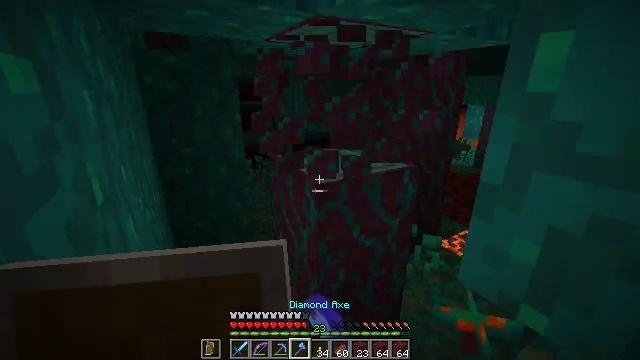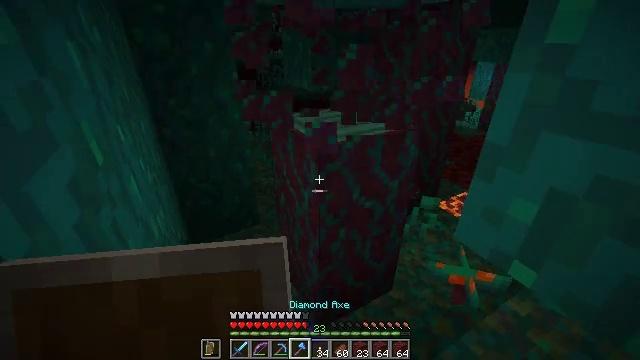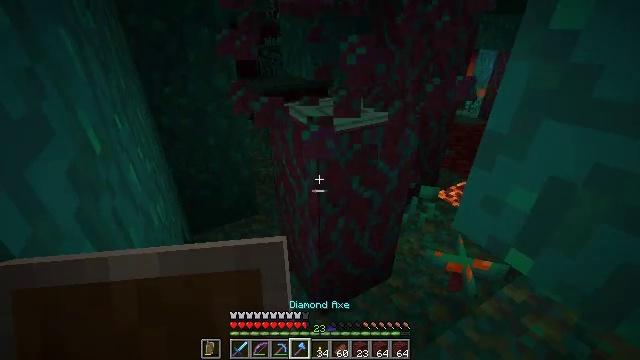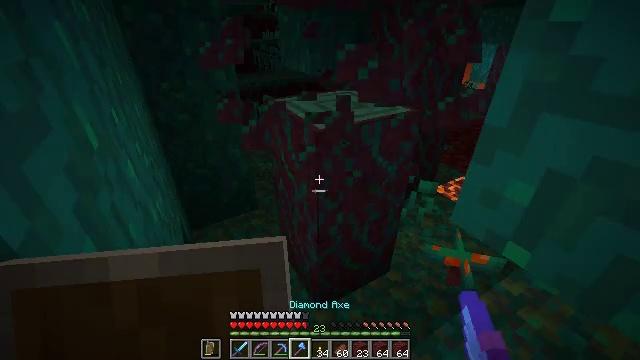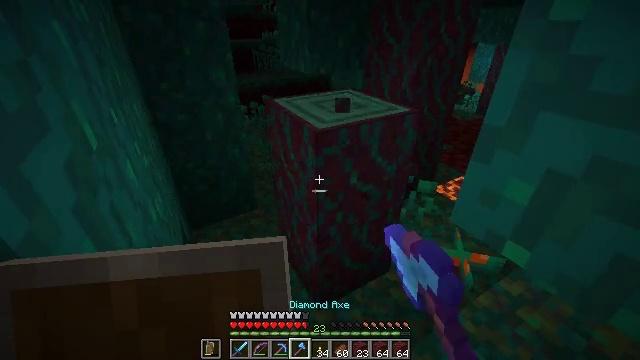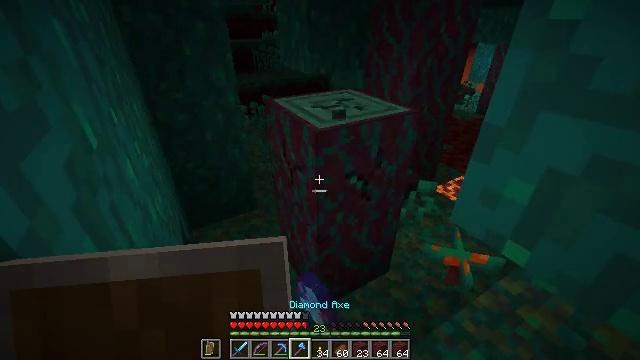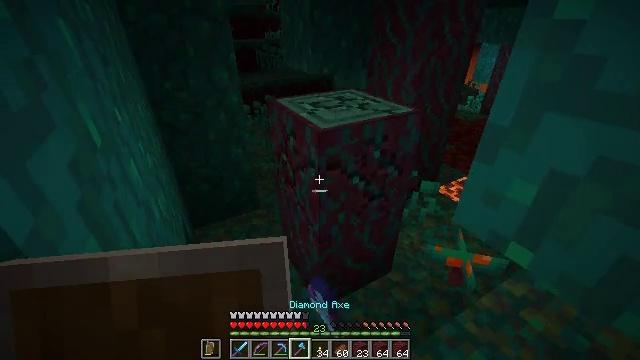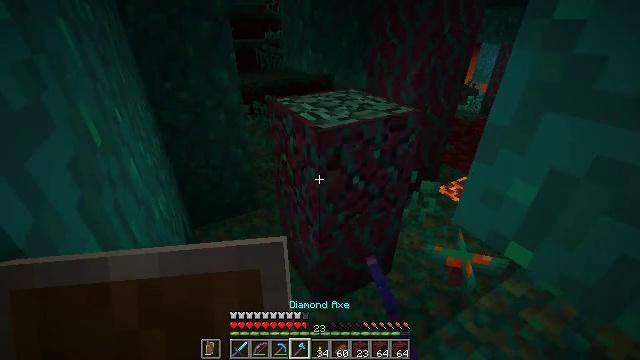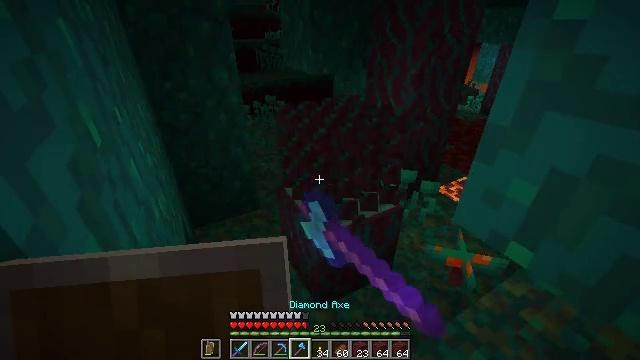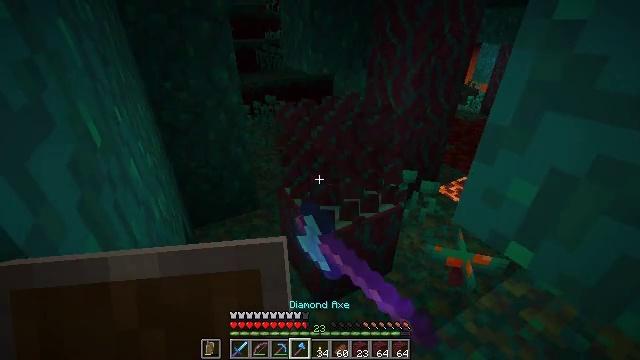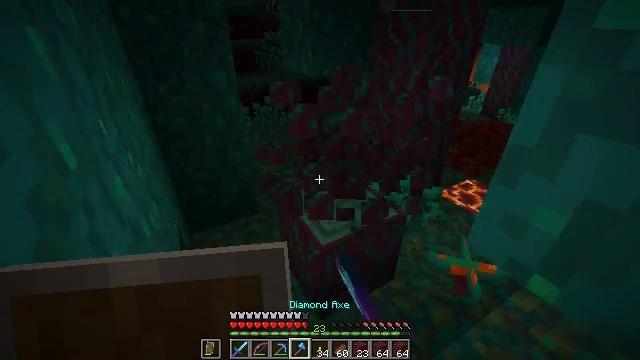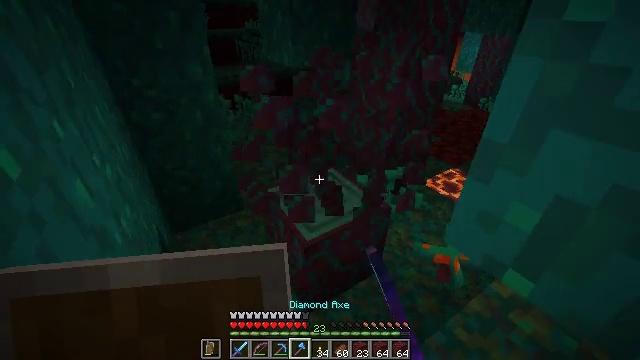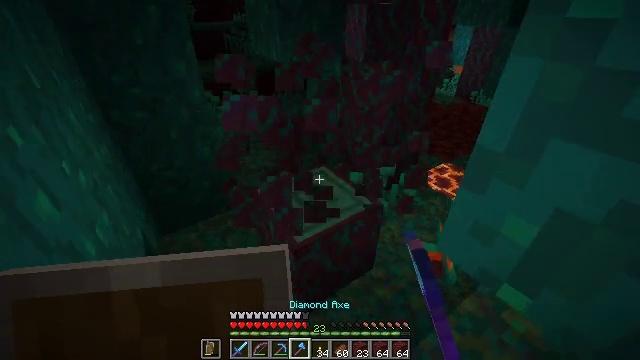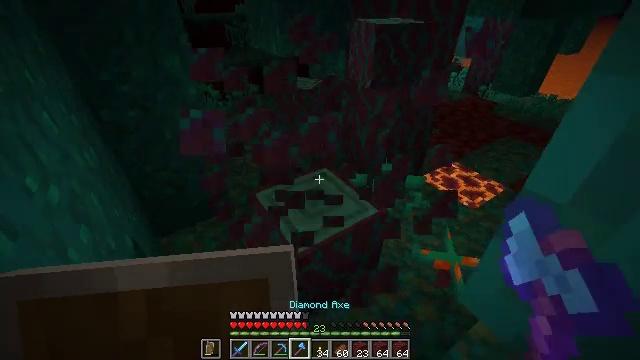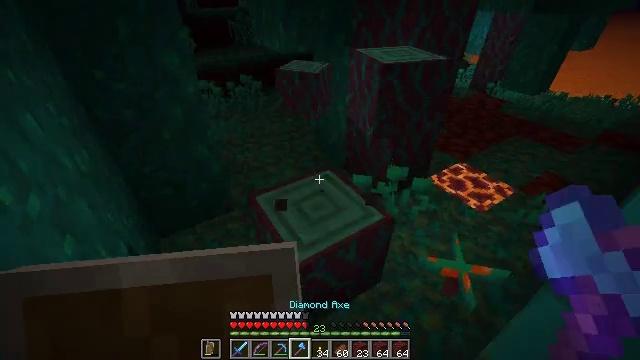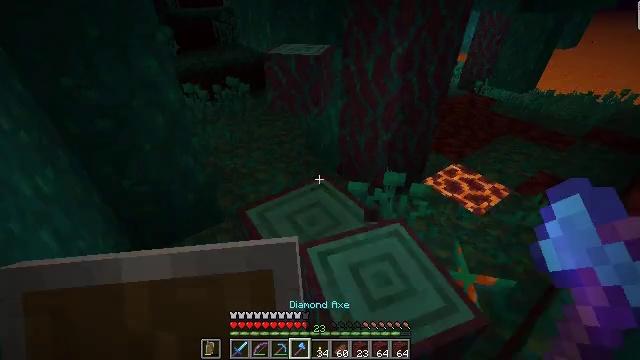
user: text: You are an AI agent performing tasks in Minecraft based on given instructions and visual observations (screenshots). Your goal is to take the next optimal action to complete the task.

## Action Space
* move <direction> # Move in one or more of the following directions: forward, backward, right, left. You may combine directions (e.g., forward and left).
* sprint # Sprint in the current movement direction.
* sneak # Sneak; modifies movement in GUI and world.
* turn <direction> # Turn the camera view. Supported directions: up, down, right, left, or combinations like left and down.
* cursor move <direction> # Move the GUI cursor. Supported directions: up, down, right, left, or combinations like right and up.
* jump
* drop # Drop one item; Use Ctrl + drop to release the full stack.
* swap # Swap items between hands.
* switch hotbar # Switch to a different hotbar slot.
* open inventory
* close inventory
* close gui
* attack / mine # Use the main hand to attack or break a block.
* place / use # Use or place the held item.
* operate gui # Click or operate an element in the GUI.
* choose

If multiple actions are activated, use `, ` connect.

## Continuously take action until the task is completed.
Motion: motion action
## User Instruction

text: Break the warped stem block.
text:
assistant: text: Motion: turn down, attack / mine
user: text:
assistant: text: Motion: turn down, attack / mine
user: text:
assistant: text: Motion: turn down, attack / mine
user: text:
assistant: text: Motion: attack / mine
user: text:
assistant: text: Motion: attack / mine
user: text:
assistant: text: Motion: attack / mine
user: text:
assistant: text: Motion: attack / mine
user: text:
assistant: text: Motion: attack / mine
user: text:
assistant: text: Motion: attack / mine
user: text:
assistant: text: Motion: move forward, attack / mine
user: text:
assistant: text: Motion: move forward, turn right and down
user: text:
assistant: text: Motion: move forward, turn right and down
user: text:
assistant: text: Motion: move forward, turn down
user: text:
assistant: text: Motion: move forward
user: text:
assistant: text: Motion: move forward, turn right
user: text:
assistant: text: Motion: move forward, turn right and up
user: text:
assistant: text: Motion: move forward, turn up
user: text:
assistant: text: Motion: move forward, turn up
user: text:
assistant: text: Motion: move forward, turn left and up
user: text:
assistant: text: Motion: move forward, turn left and up
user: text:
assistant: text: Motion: move forward, turn left and up
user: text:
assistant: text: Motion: move forward, turn left and up
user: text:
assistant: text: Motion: move forward, turn left and up, jump
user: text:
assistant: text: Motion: move forward, turn left and up, jump
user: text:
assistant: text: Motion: move forward, turn left and up, jump
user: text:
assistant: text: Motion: move forward, turn left and up, jump
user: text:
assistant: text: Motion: move forward, turn right and up
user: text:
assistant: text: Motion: move forward, turn up
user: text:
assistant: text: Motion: turn up
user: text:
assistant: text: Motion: turn up